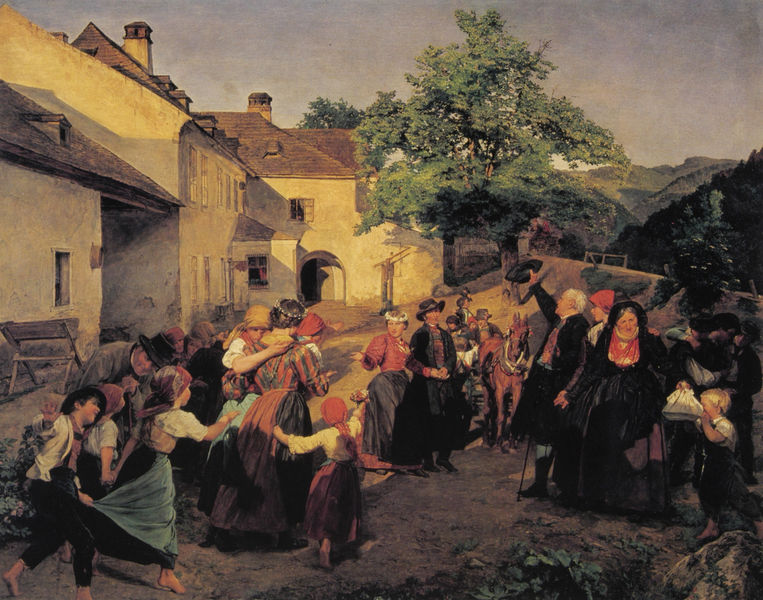
Titel: "Heimkehr nach der Hochzeit. Abschied der Braut von ihren Gespielen"
Künstler: Ferdinand Georg Waldmüller
Standort: Wien
Institution: Österreichische Galerie
Schlagwörter: baum, berg, blau, blätter, dunkel, gemälde, gewitter, gruppe, himmel, laub, mann, schatten, weiß, wolken, bäume, frauen, gelb, grün, landschaft, menschen, mädchen, ocker, sand, sitzen, abend, bewegung, braun, fenster, frau, grau, holz, hut, hüte, kleid, kleider, licht, männer, orange, schwarz, tür, dach, gebäude, gras, haus, rot, tier, weg, beige, fest, gesellschaft, leute, malerei, menge, rock, tanz, blond, feier, feiern, wand, alte, halten, mensch, stein, steine, trauer, bild, halskrause, öl, ast, deich, dämmerung, horizont, häuser, hügel, natur, busch, büsche, gatter, gehen, pfad, sonne, boden, land, haare, realismus, stoff, adel, kind, mutter, paar, vater, blatt, pflanzen, tanzen, wald, bauern, esel, genre, kamin, kamine, kinder, pferd, reiter, schornstein, stock, zaumzeug, schürze, magd, sommer, umarmung, bogen, genrebild, genremalerei, naturalismus, ort, stab, zuschauer, hosen, jungen, laufen, schürzen, berge, gebirge, dorf, dächer, mauer, ziegel, bauernhof, herbst, hof, ausflug, kutsche, platz, unwetter, essen, kopftuch, gestreift, junge, freude, bauer, tor, blumenstrauss, wände, spiel, scheune, hauswand, torbogen, abschied, alpen, barfuß, kuchen, lauf, rennen, kutscher, volk, laubbaum, menschenmenge, sonntag, tracht, brautpaar, putz, mittelalter, gemeinde, kopftücher, empfang, laubbäume, gehöft, landwirtschaft, trachten, einfahrt, gaube, blütenkranz, himel, hochzeit, kränze, esse, ankunft, begrüßung, block, reigen, waldmüller, russen, bock, mai, grüssen, bäumer, dirndl, blumenkränze, bube, bäum, steins, krippe, trösten, mägde, winken, begrüssen, felsens, futterkrippe, futtertrog, grosseltern, hauser, holzbock, hplz, naschwerk, putzflecken, tein, wag, wegzehrung, willkommen, ziehbrunnen, volksfest, schwenken, heirat, kinde, jubeln, polen, deutsche, sommerlich, #weiss, auf dem lande, kleinadel, baum gemeinde, kinsd